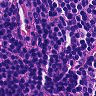
Metastatic tissue present: no